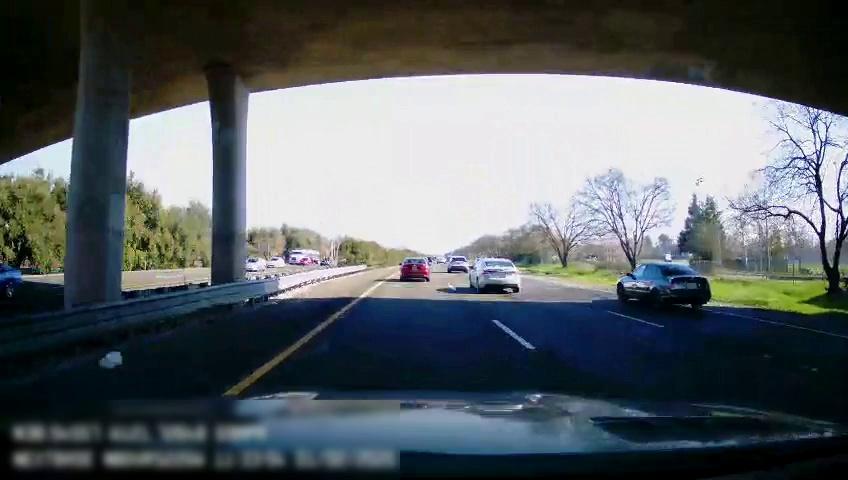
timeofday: Day
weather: Sunny
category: Drivable Space
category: Drivable Space
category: Vehicles | Car
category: Vehicles | SUV
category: Vehicles | Car
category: Vehicles | Truck
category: Vehicles | Car
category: Vehicles | Car
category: Vehicles | Car
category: Vehicles | Car
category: Lanes | Current Lane
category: Lanes | Current Lane
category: Lanes | Alternate Lane
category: Lanes | Alternate Lane